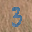
Label: 3